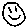
Label: smiley face